Chest X-ray. View position: PA
Patient age: 45
Patient sex: F
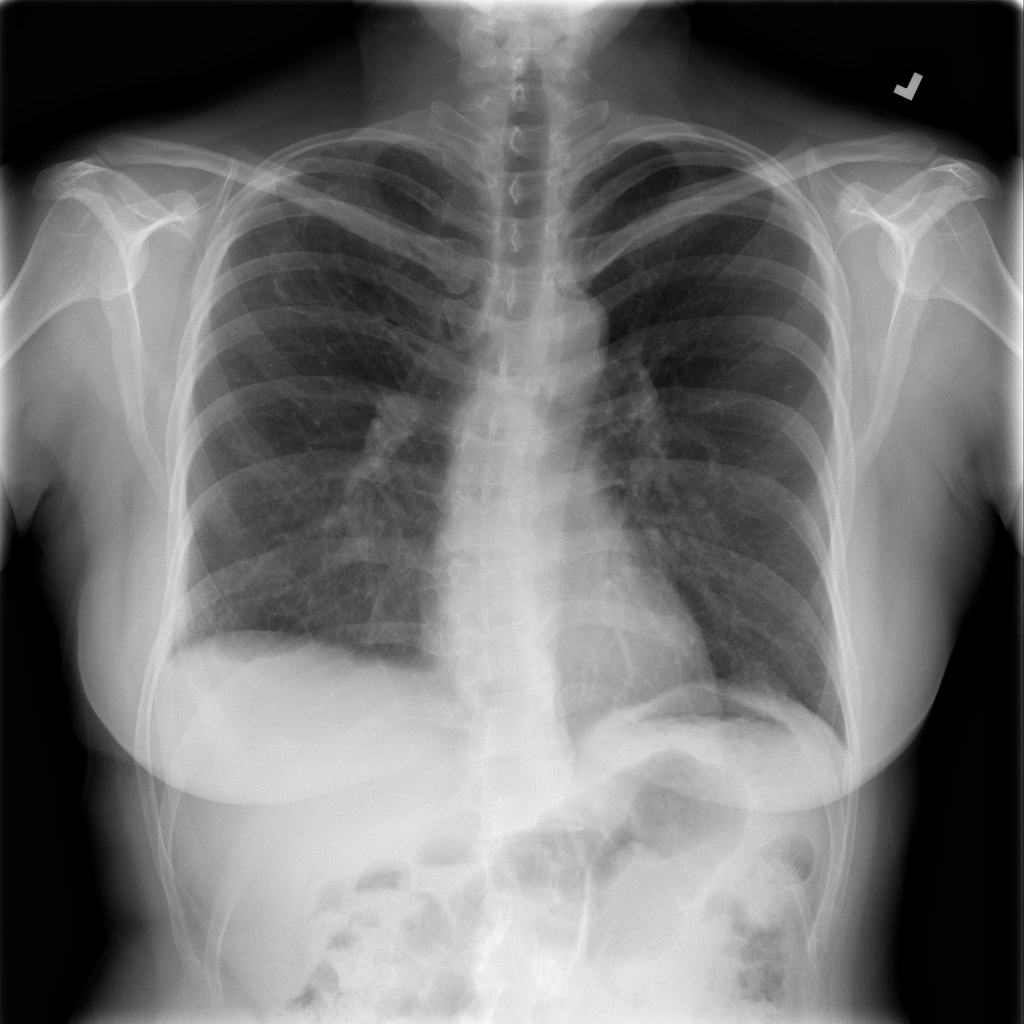
Finding: Pneumothorax